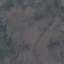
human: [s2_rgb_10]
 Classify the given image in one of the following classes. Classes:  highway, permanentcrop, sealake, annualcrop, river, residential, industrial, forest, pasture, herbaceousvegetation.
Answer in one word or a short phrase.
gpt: HerbaceousVegetation